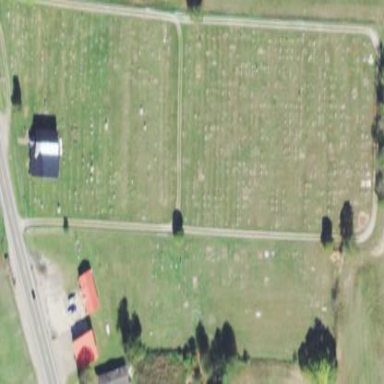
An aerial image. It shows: Cemetery.